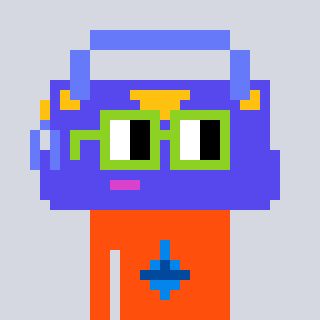
a pixel art character with square light green glasses, a bag-shaped head and a orange-colored body on a cool background